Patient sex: M
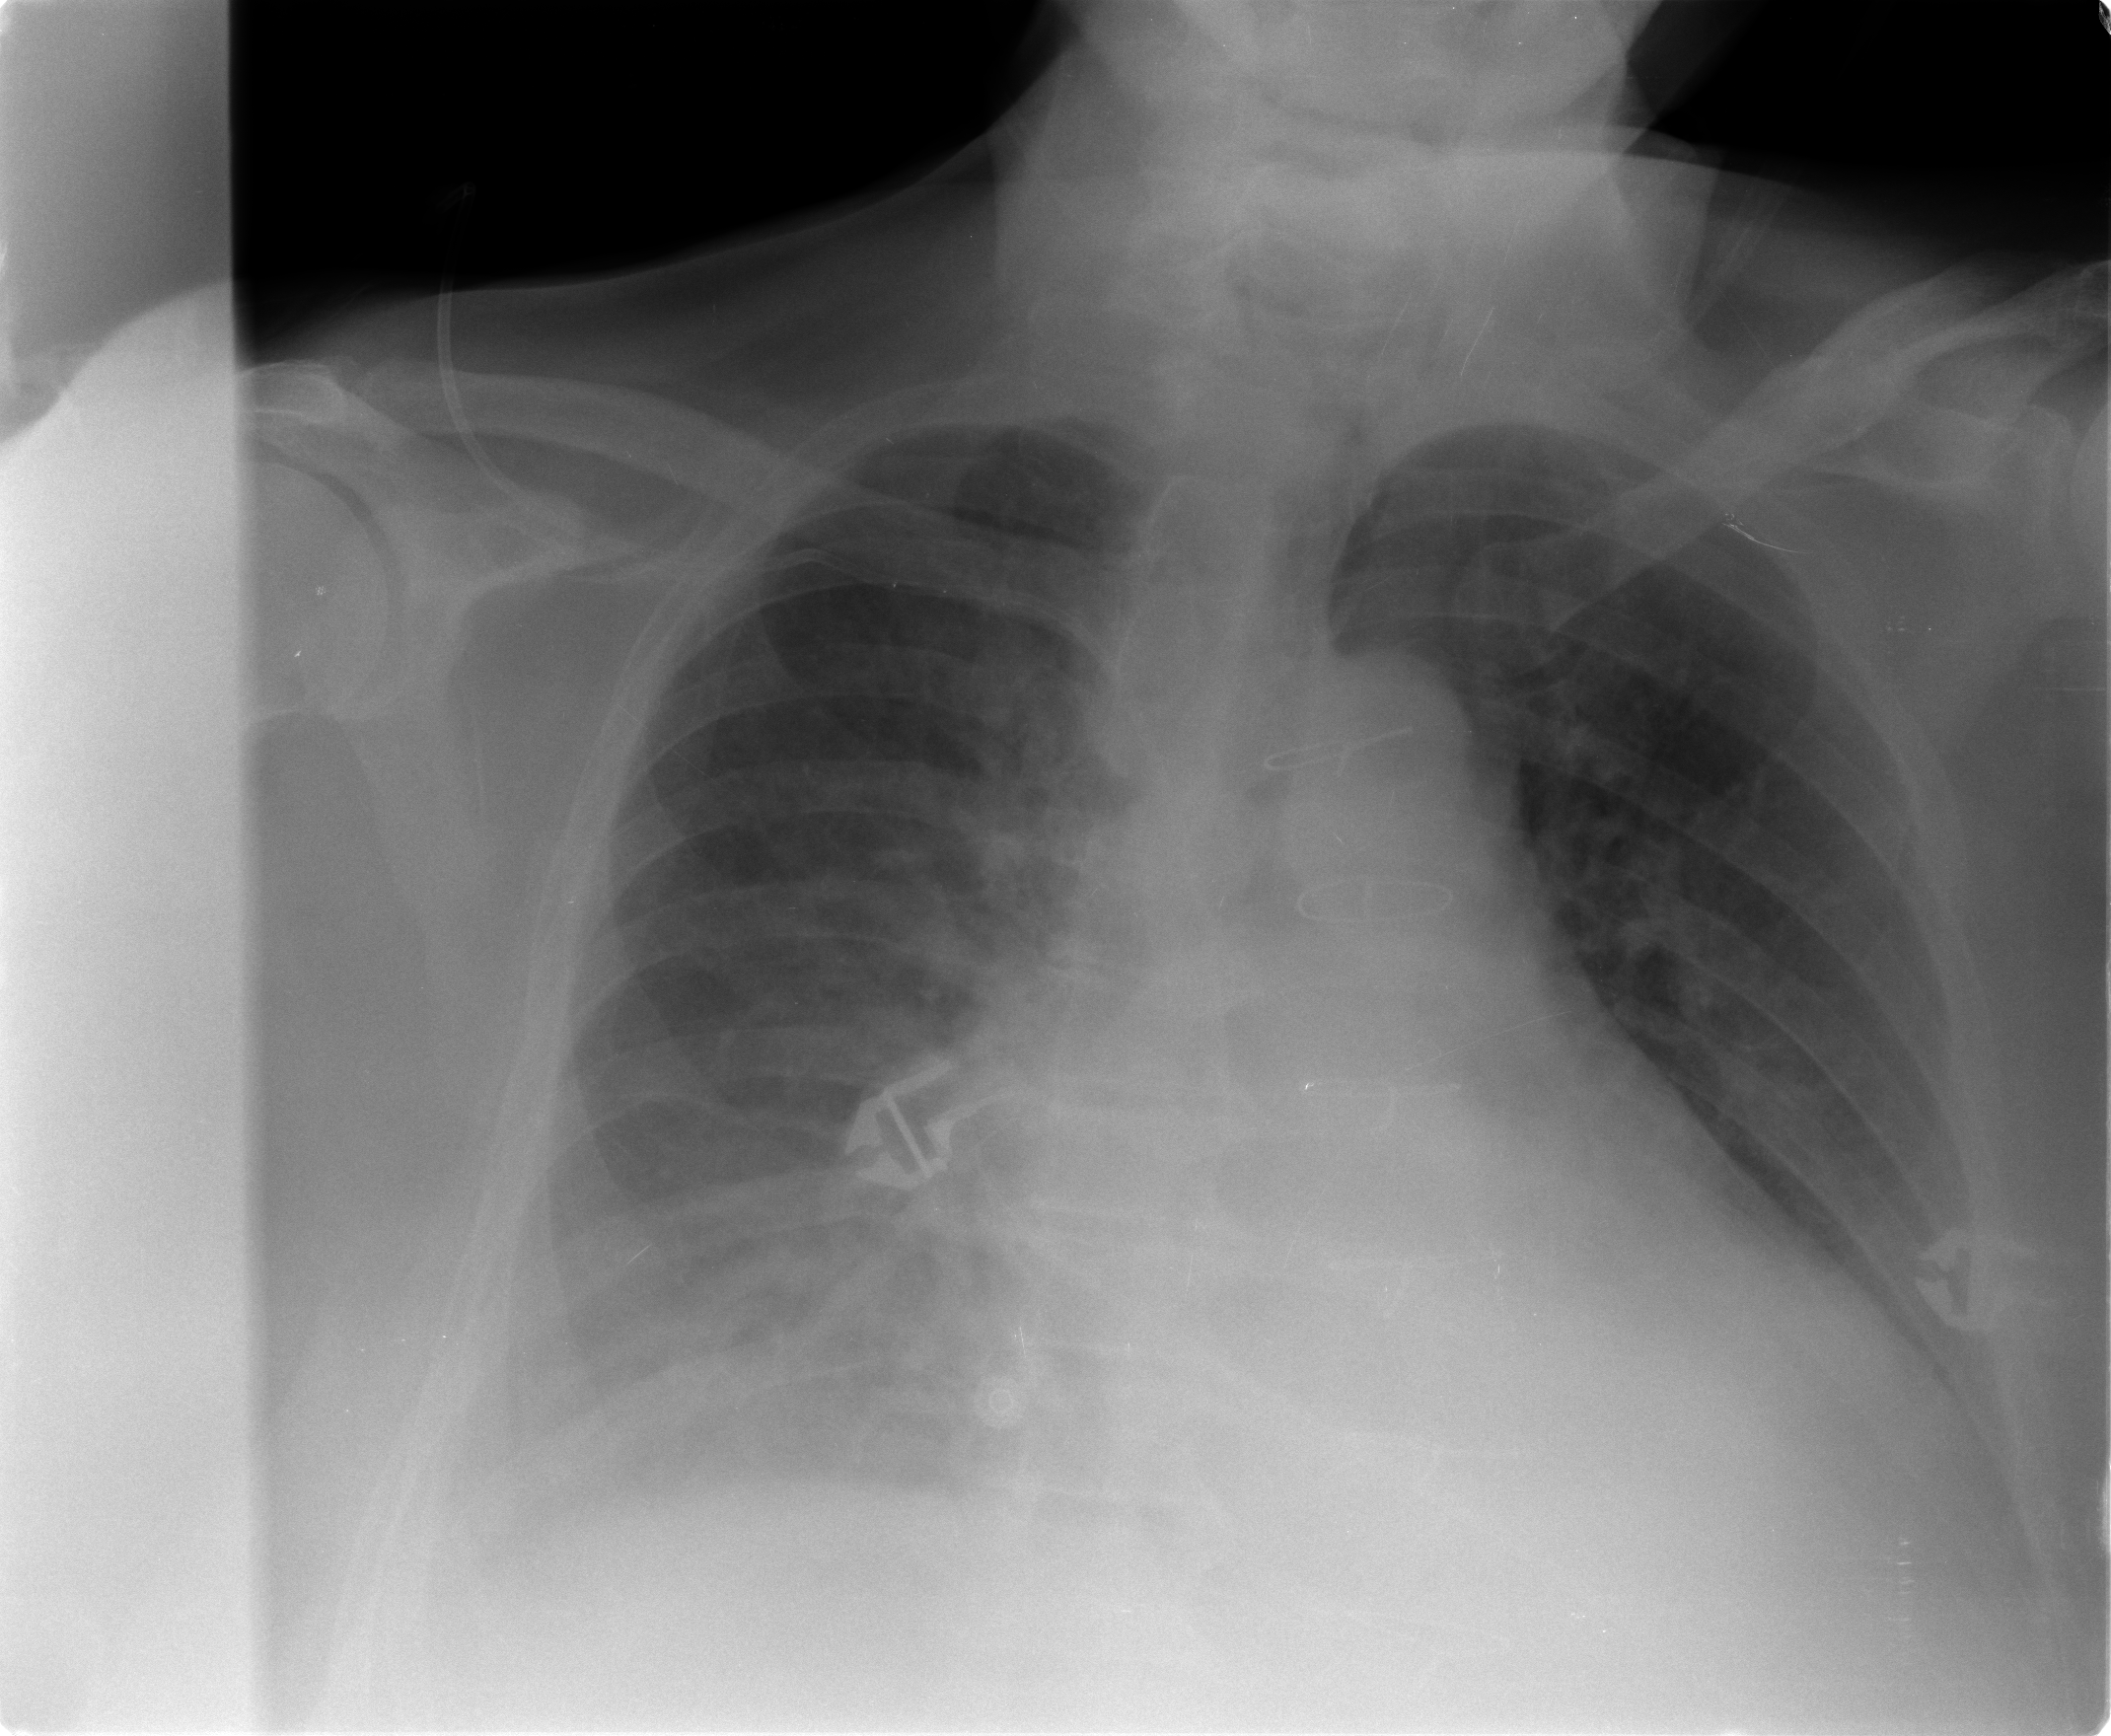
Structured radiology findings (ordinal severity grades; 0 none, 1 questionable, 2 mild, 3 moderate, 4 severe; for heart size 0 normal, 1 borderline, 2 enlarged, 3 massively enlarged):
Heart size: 3
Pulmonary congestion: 3
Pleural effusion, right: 1
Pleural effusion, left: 1
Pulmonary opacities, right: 0
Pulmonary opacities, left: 0
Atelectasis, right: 1
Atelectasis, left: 1